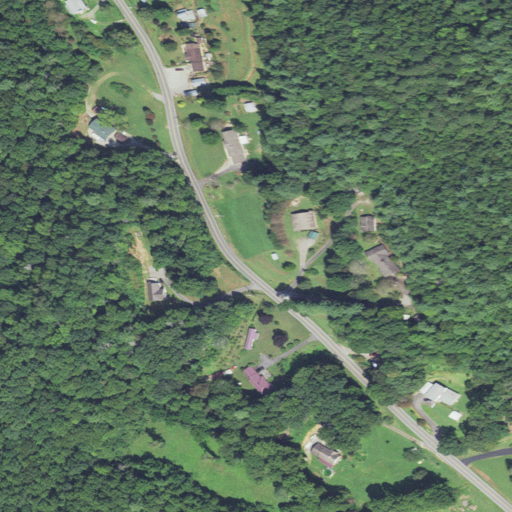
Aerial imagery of gap in North Carolina named Snowbird Gap containing deciduous forest, mixed forest, open development, evergreen forest, pasture, low intensity development, barren land, and medium intensity development